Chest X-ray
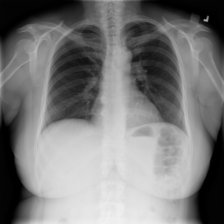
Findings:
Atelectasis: negative
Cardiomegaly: negative
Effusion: negative
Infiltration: negative
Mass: negative
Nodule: negative
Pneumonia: negative
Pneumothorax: negative
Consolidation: negative
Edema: negative
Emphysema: negative
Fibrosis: negative
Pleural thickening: negative
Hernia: negative